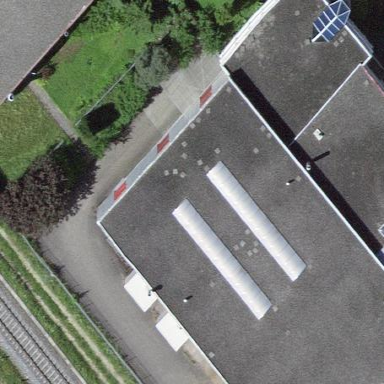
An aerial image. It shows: Industrial building.